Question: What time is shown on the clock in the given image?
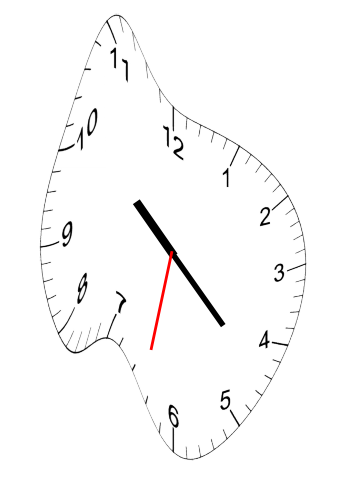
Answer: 10:22:32